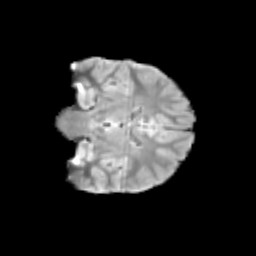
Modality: T2w
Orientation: coronal
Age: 12
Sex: male
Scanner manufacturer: siemens
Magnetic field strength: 3 T
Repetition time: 3.8 s
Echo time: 0.07 s